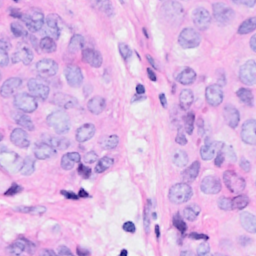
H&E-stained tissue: Breast